Field crop: tomato
Growth stage: 1
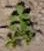
Species: portulaca